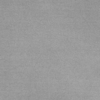
Label: dusty